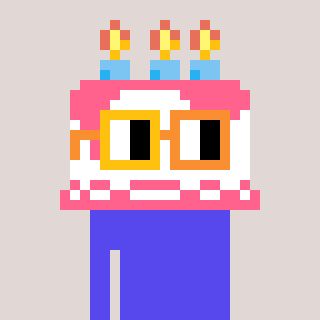
a pixel art character with square yellow and orange glasses, a cake-shaped head and a computerblue-colored body on a warm background